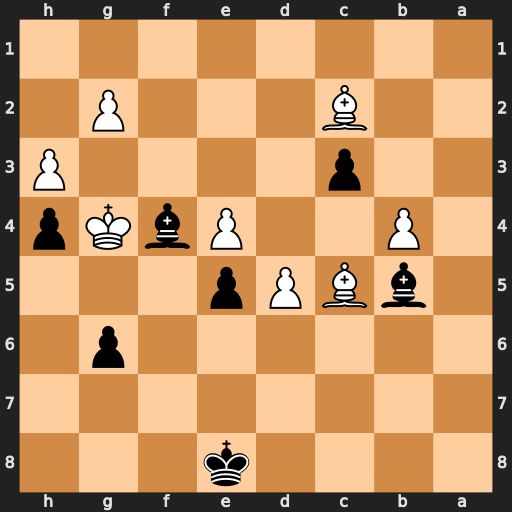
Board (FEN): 4k3/8/6p1/1bBPp3/1P2PbKp/2p4P/2B3P1/8
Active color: b
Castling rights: -
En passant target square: -
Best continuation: Be2+ Kxh4 g5#